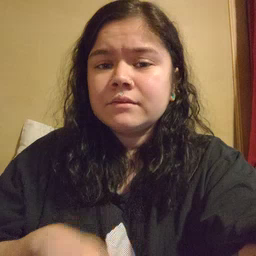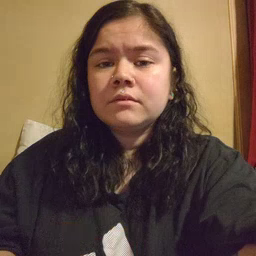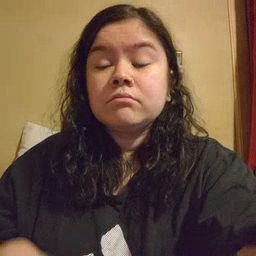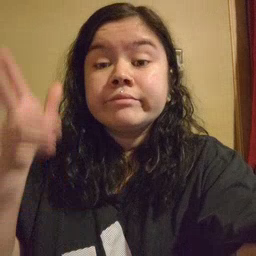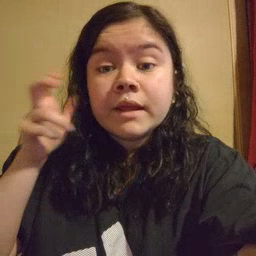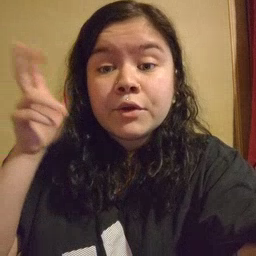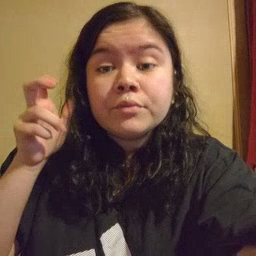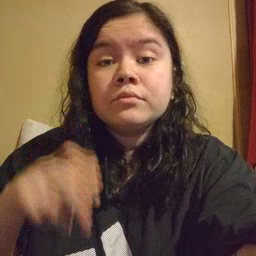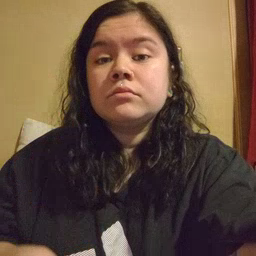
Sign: hear